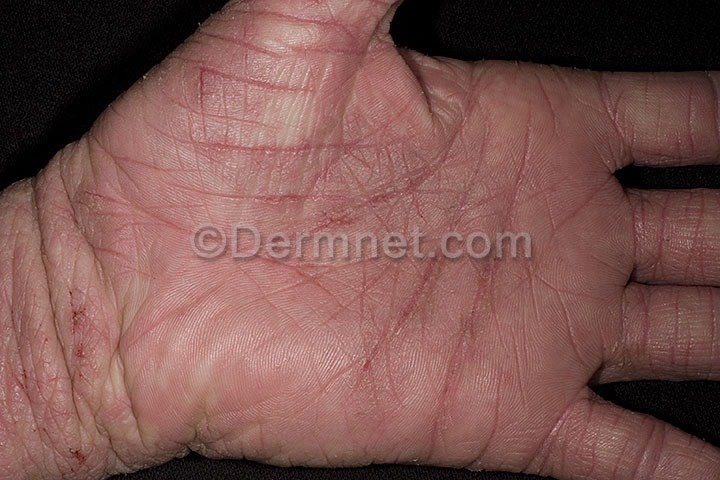
Disease: Atopic Dermatitis Photos